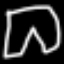
Label: pants